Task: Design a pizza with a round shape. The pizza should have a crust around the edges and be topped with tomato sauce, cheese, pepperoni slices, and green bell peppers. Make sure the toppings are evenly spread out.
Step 693:
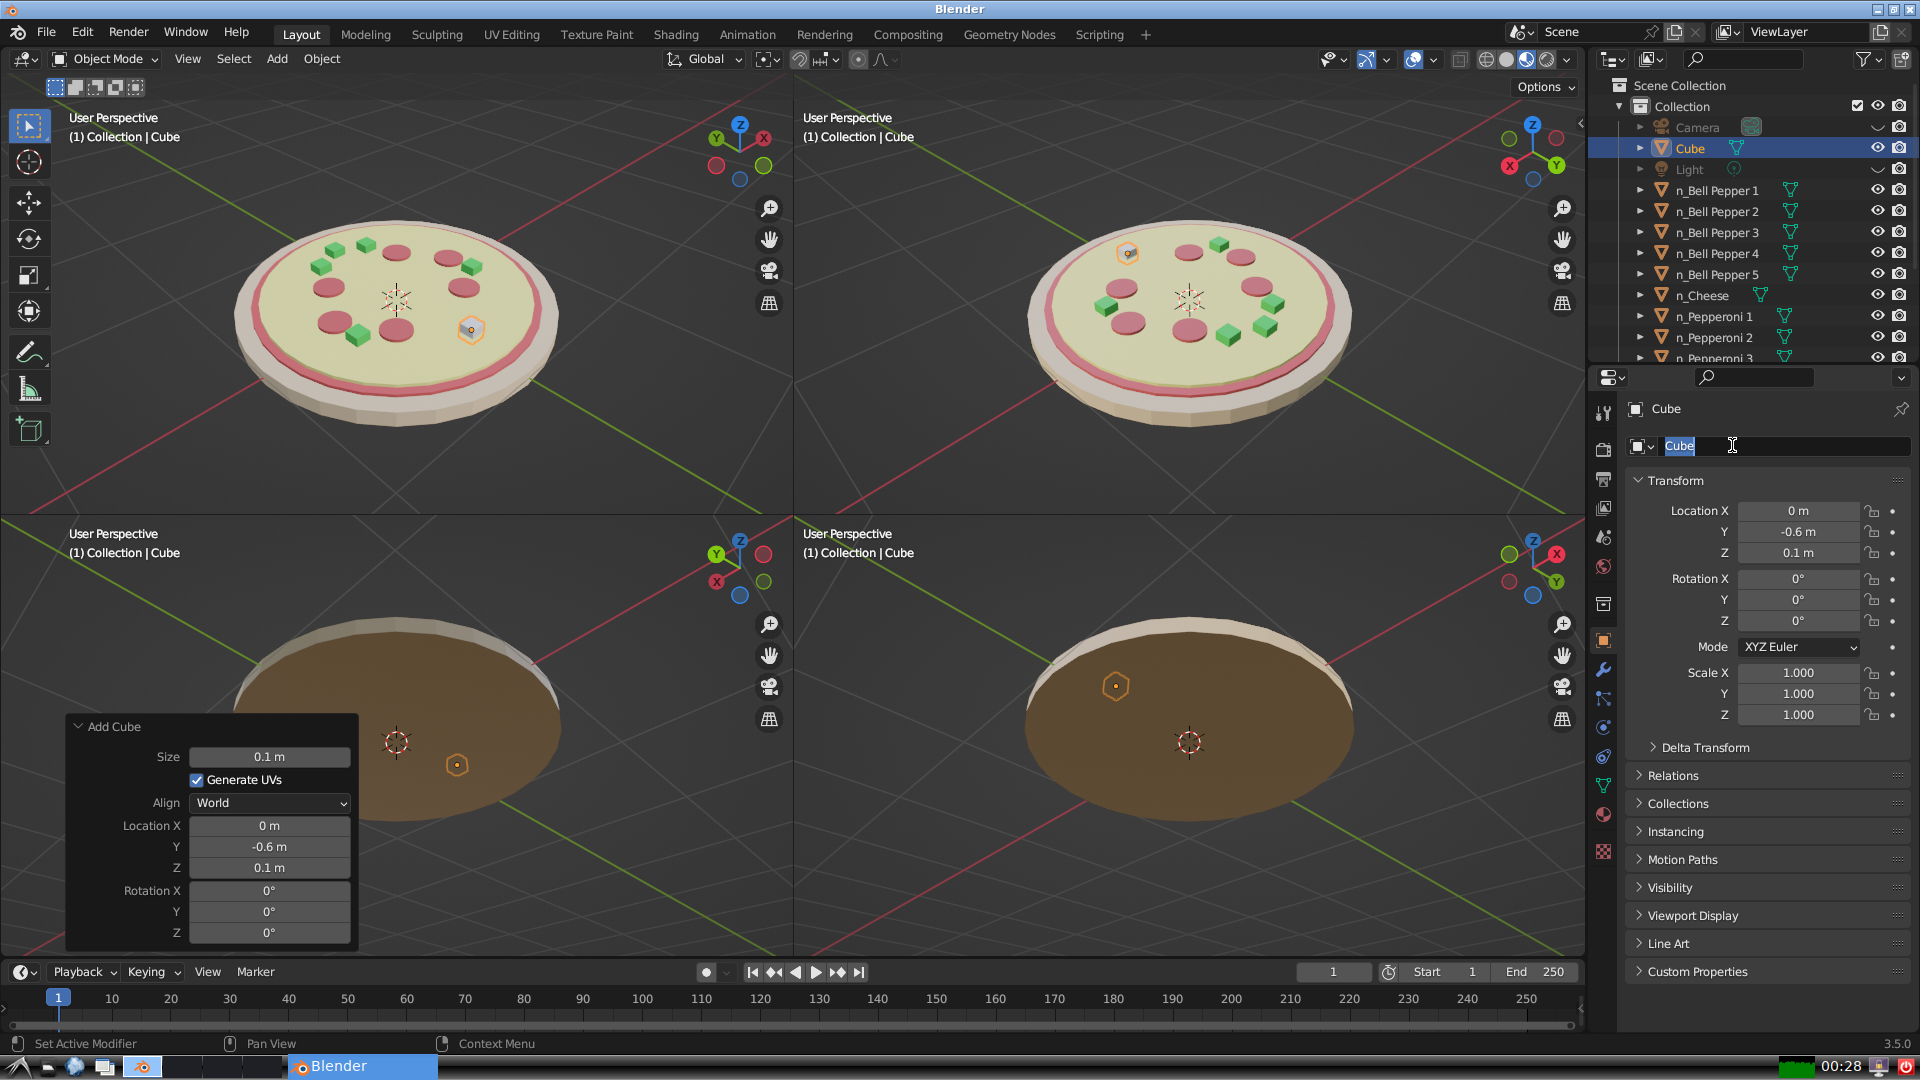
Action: input_text: n_Bell Pepper 6